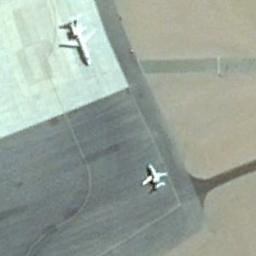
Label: airplane